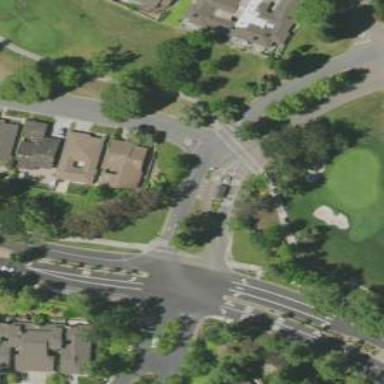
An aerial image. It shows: Marked crossing with lines on the road.